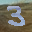
Label: 3